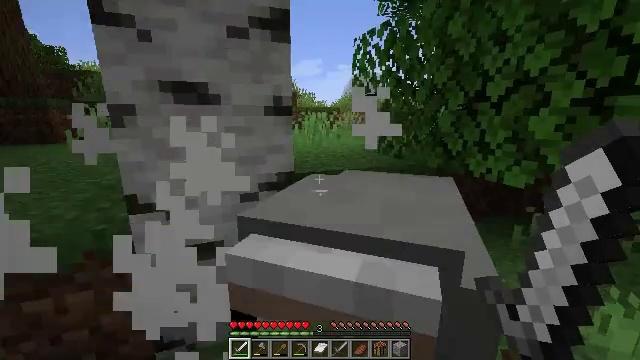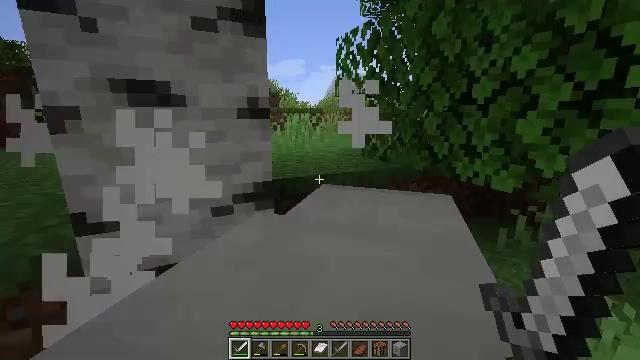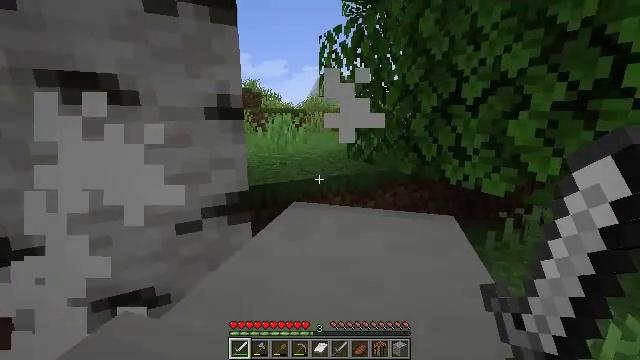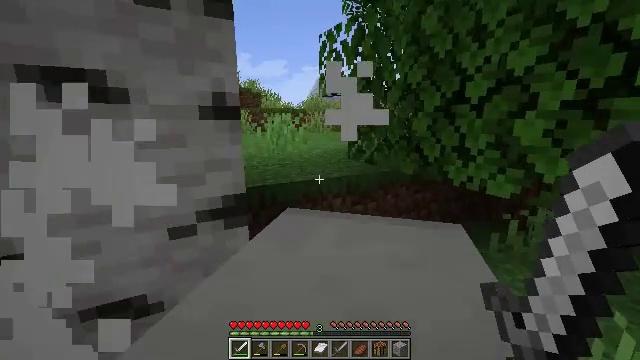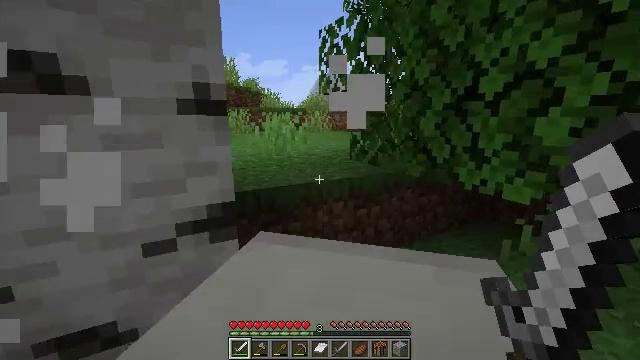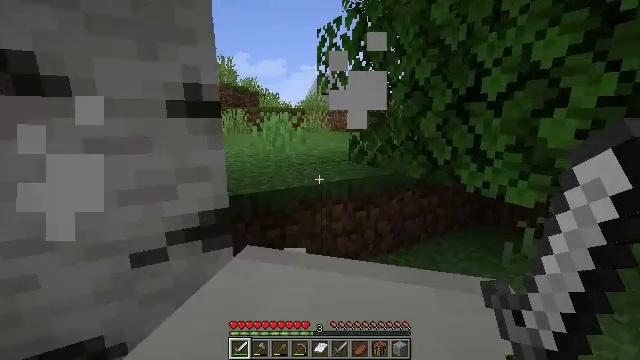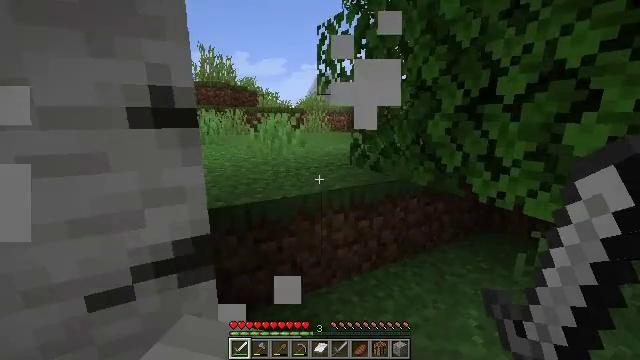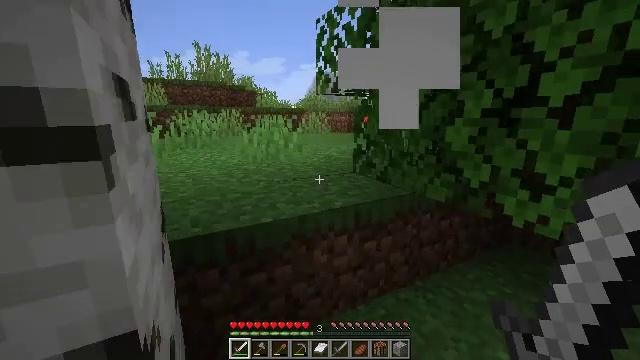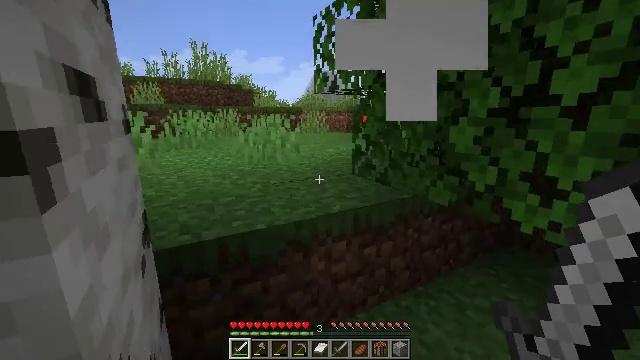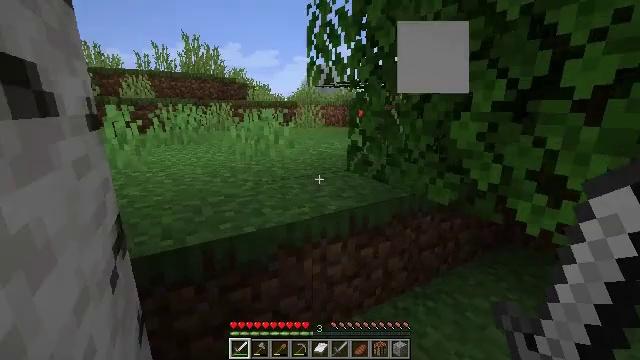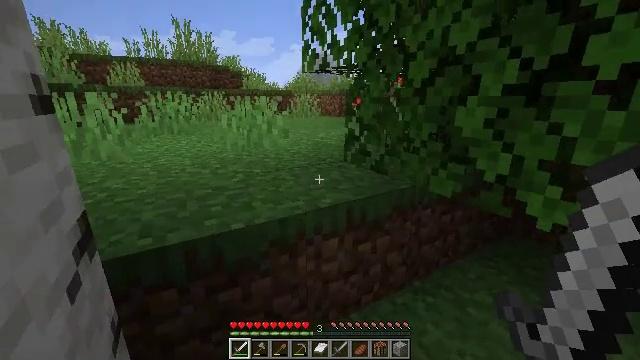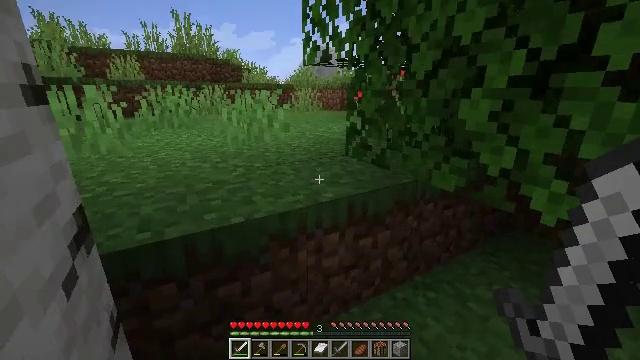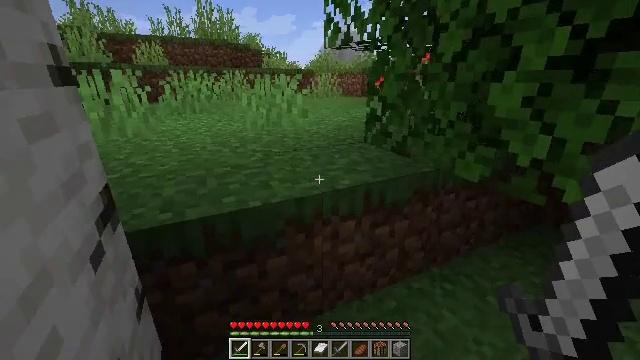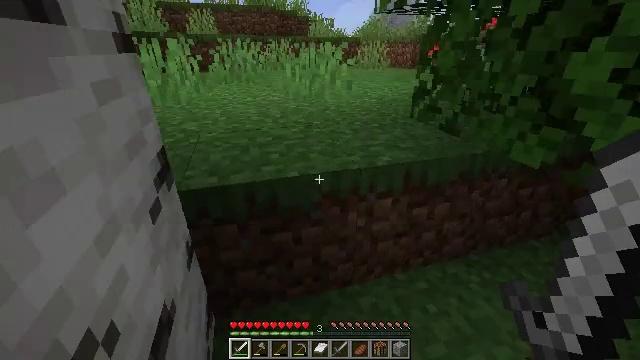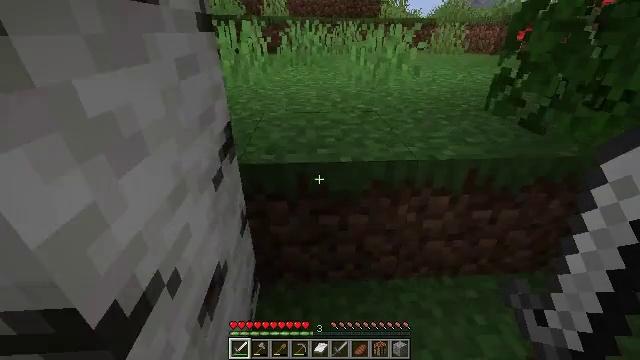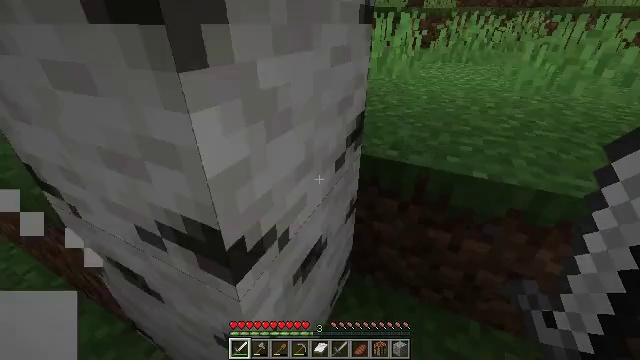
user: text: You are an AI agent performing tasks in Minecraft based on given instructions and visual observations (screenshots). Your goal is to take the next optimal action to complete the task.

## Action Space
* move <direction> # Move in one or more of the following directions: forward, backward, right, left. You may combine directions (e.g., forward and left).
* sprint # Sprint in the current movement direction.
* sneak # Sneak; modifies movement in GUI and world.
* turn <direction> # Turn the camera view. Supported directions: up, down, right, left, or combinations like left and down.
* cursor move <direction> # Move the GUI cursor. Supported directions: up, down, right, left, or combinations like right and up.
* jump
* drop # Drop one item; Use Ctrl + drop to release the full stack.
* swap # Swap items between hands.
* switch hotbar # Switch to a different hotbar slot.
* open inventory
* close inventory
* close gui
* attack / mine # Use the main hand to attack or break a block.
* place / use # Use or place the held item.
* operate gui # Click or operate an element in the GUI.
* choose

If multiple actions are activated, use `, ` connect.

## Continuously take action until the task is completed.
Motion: motion action
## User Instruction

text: Kill the sheep.
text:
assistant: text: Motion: move forward, turn right
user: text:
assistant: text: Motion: move forward, turn right
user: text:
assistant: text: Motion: move forward
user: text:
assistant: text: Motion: move forward
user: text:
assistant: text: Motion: move forward
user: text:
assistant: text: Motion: move forward
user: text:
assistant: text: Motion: move forward
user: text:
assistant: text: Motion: no_op
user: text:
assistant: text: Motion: turn down
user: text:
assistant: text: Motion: turn down
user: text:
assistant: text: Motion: turn down
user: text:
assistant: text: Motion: turn left and down
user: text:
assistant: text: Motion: turn left and down
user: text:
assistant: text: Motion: turn left and down
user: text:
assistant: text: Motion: turn left and down
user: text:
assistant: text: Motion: turn left and up
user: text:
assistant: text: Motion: turn left and up
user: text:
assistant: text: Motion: turn left and up
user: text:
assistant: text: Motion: no_op
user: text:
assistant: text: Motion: no_op
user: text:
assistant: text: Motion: no_op
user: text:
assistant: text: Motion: no_op
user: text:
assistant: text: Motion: turn down
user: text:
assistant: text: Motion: no_op
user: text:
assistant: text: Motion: no_op
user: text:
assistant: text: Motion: turn left
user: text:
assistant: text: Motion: turn left and up
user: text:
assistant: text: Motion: turn left
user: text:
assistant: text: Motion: no_op
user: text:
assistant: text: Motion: attack / mine